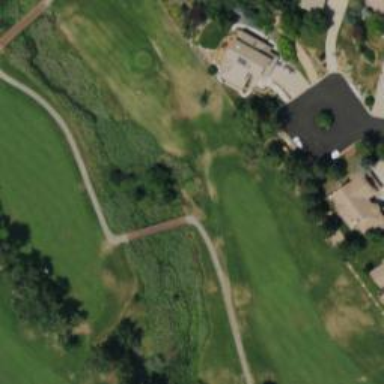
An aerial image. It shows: Golf cartpath that is also road path.